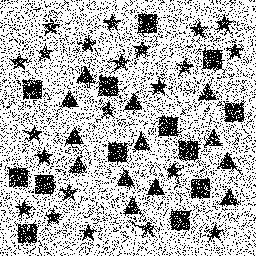
Squares: 13
Triangles: 13
Stars: 22
Total shapes: 48